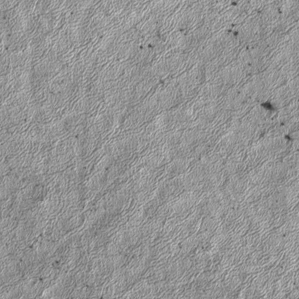
Label: frost